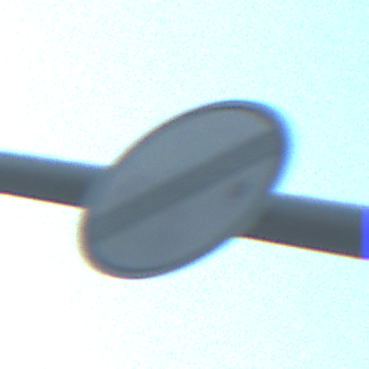
Verkehrszeichen: EndeSaemtlicherBegrenzungen
Umgebung: Outdoor, Nature
Tageszeit: MorningAfternoon
Wetter: Clear
Licht: Natural
Jahreszeit: NotSpecified
Kontrast: HighContrast